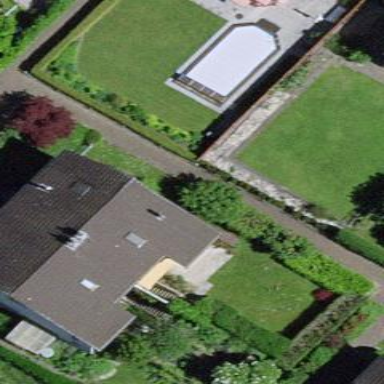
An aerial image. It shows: Semidetached house.